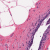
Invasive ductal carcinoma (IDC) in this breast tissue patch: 0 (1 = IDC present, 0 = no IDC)